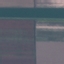
Label: AnnualCrop